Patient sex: M
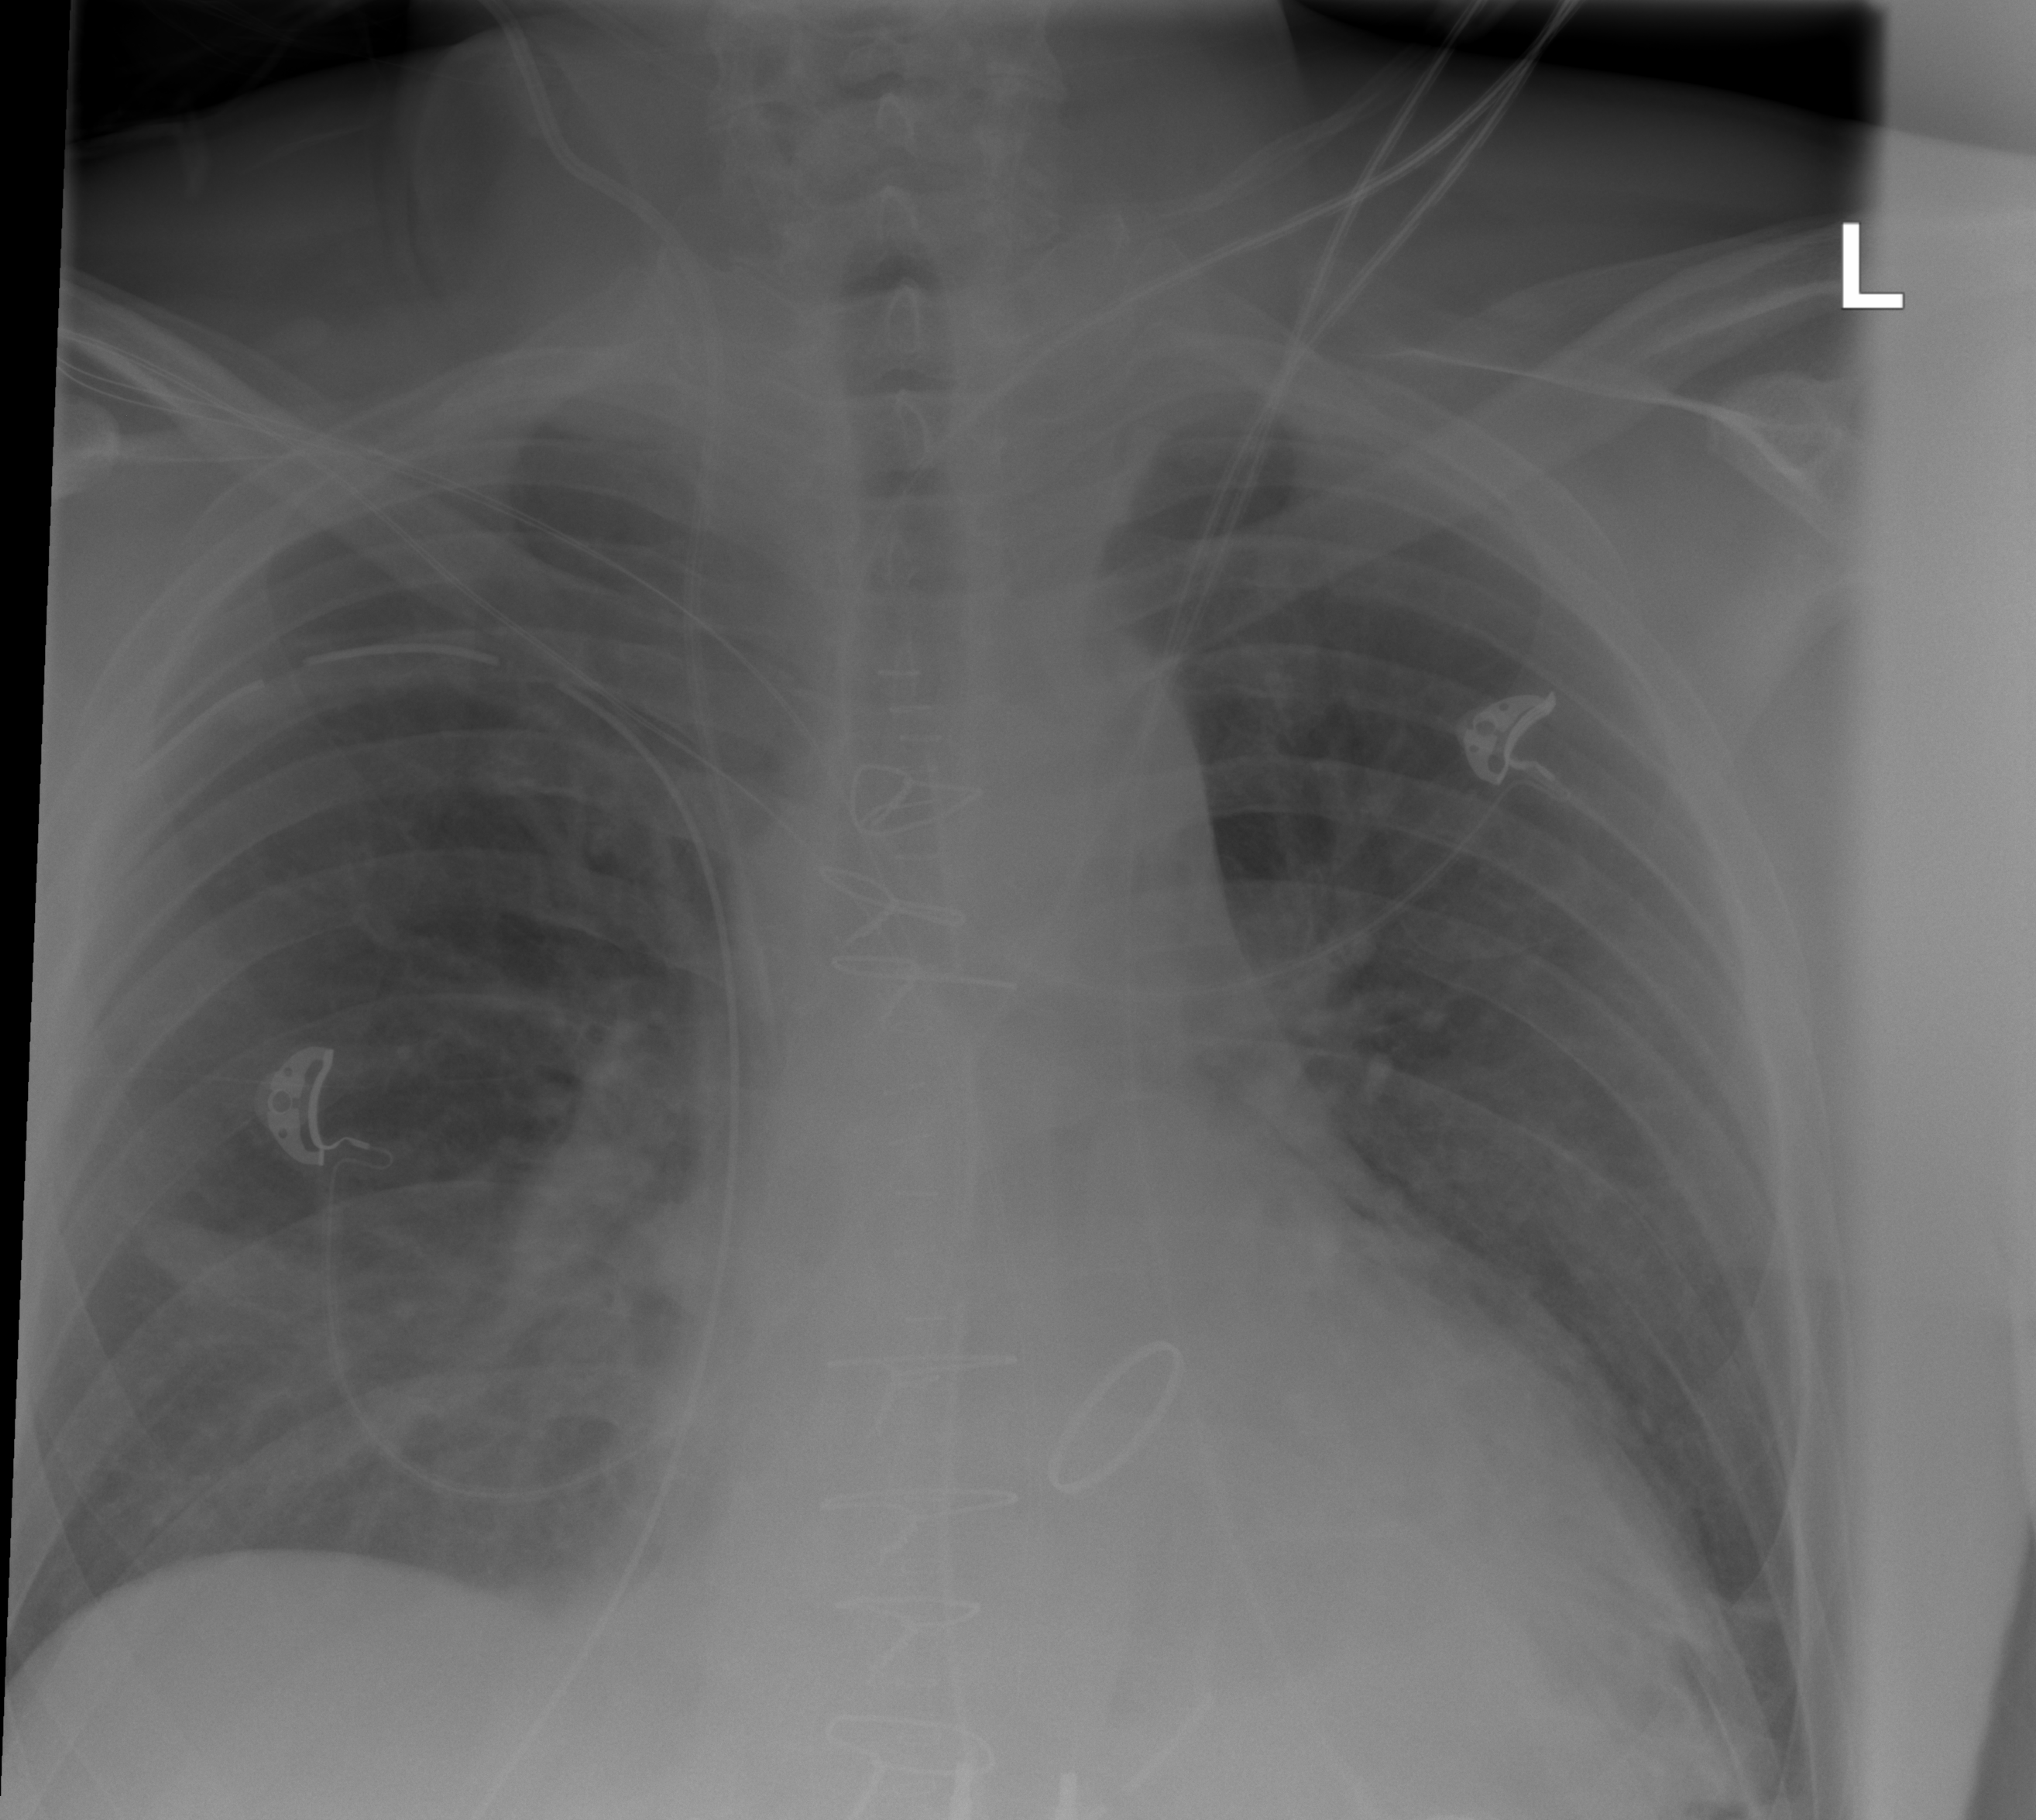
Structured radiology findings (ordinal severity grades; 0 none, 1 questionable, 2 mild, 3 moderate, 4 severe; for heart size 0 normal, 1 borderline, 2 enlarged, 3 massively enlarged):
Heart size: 2
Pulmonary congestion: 0
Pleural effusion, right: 0
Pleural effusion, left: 0
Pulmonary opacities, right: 2
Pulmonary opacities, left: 1
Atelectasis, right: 2
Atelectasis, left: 2